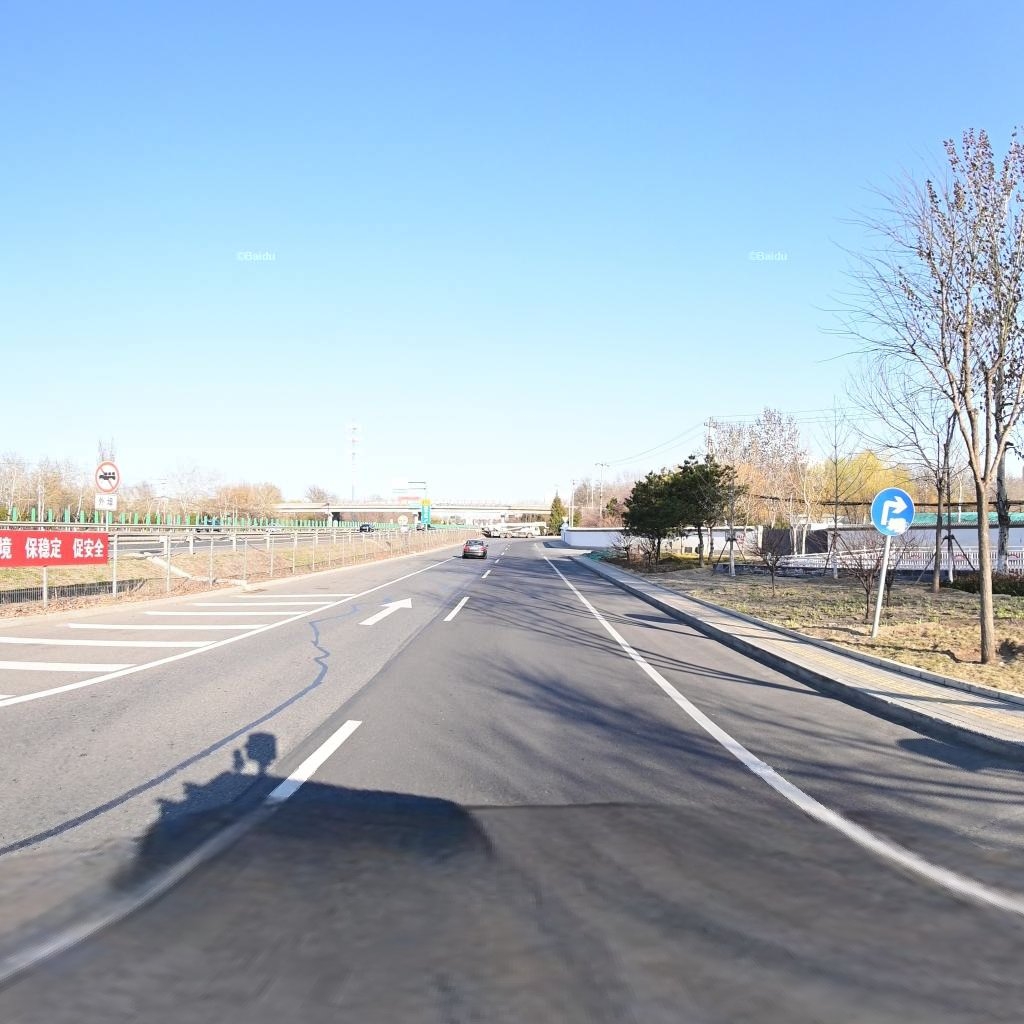
Region: Chaoyang
Road damage annotations: longitudinal patch